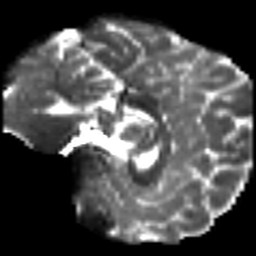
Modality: T2w
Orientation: sagittal
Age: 23
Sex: female
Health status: ill
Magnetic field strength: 3 T
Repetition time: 8.4 s
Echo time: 0.0926 s